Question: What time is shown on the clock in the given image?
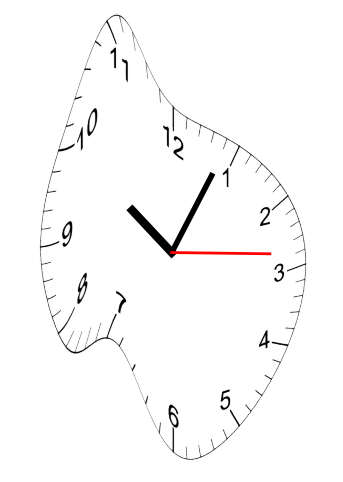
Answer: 10:04:14